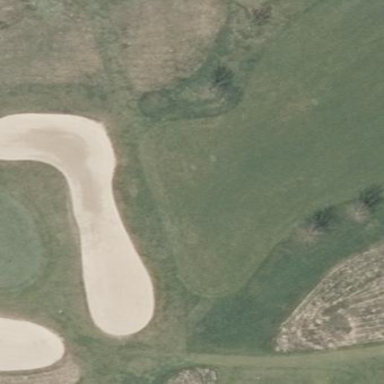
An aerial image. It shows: Sand bunker on golf course.